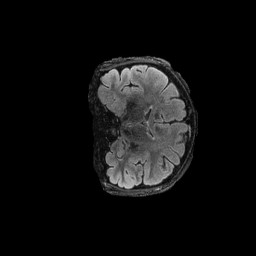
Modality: FLAIR
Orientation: coronal
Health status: ill
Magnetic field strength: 3 T